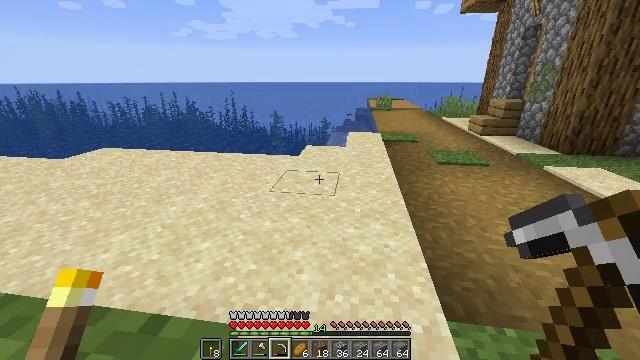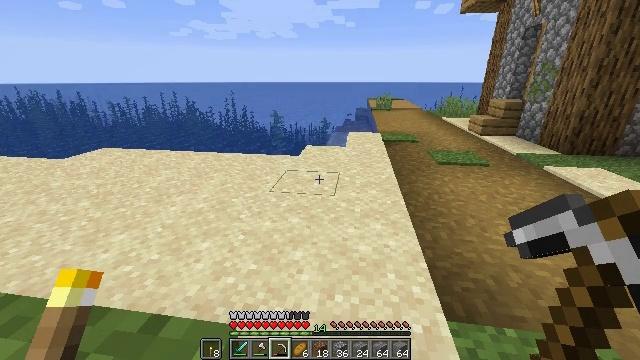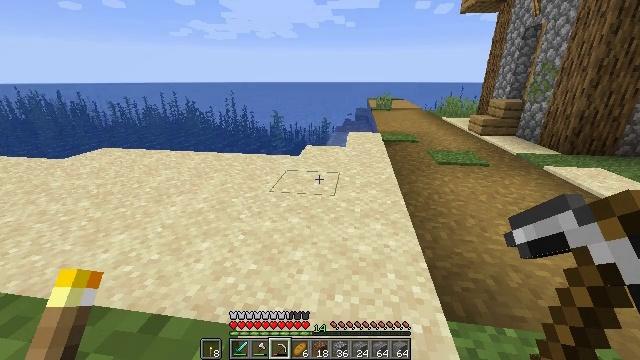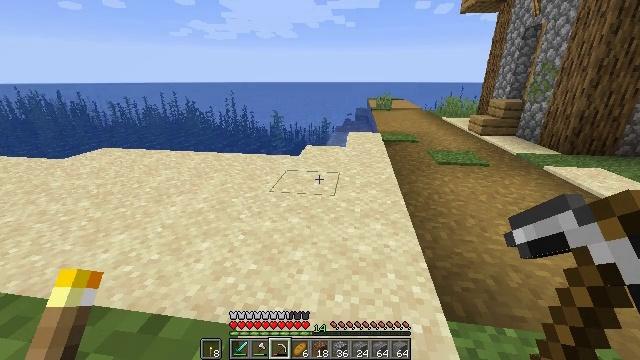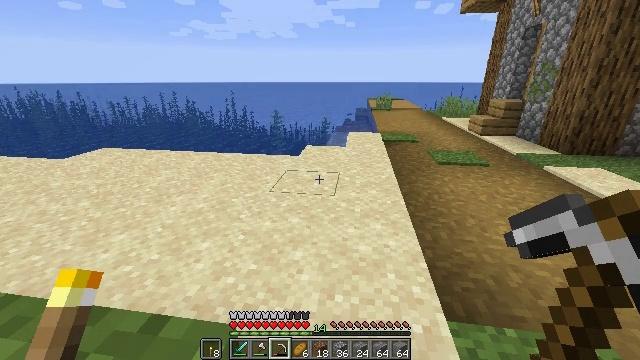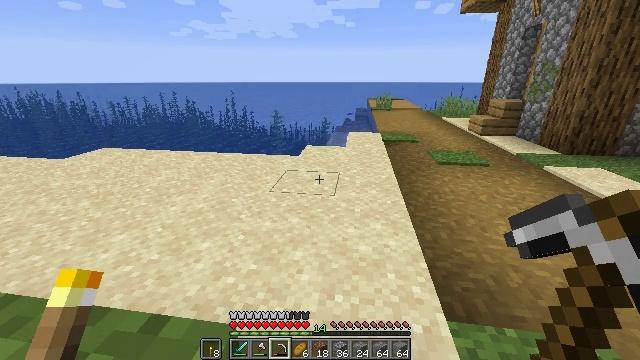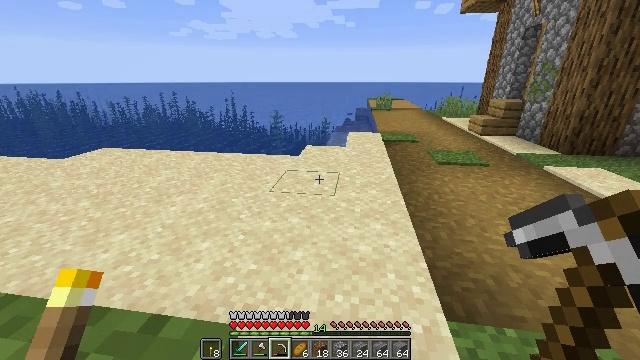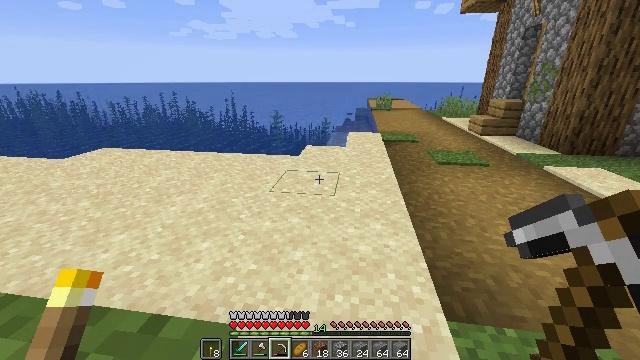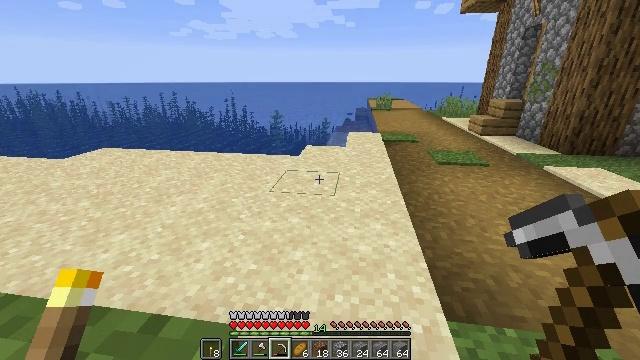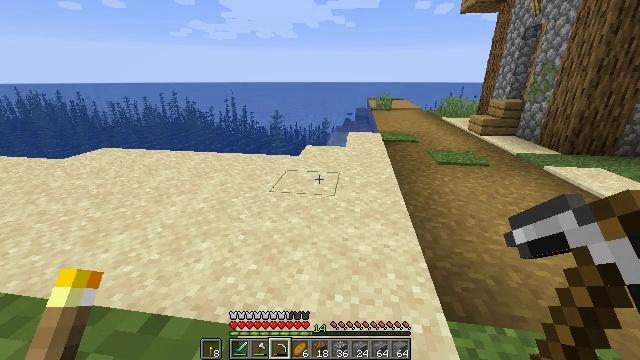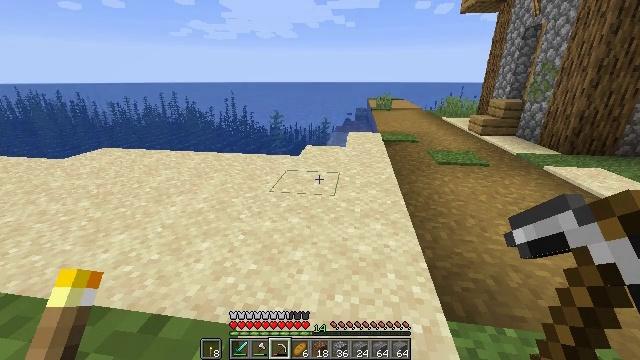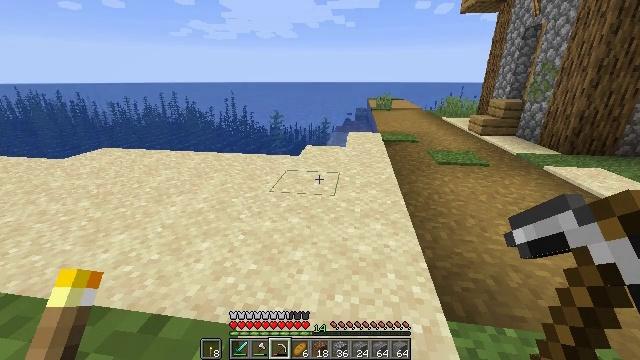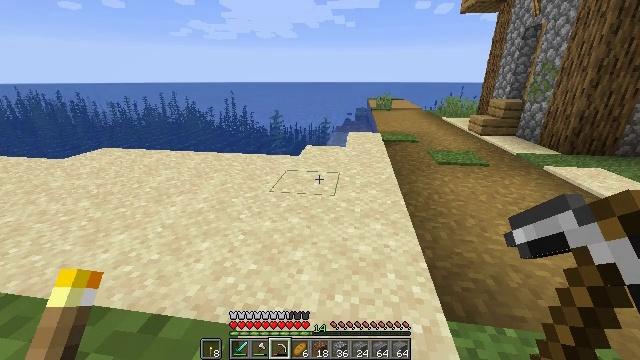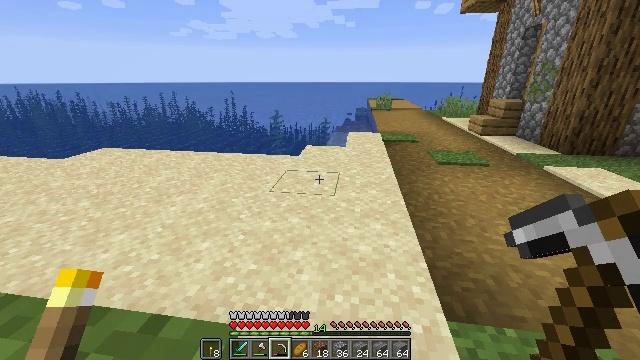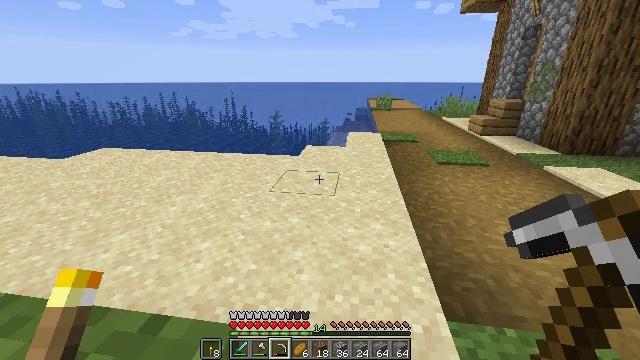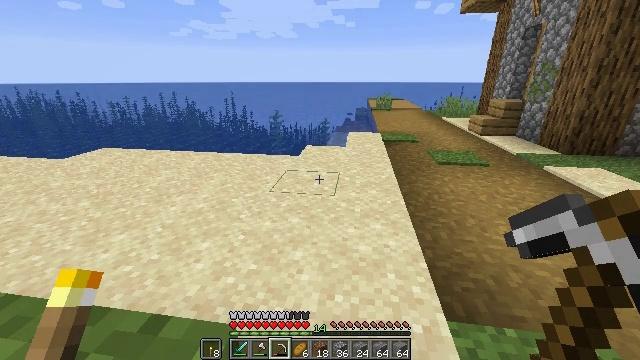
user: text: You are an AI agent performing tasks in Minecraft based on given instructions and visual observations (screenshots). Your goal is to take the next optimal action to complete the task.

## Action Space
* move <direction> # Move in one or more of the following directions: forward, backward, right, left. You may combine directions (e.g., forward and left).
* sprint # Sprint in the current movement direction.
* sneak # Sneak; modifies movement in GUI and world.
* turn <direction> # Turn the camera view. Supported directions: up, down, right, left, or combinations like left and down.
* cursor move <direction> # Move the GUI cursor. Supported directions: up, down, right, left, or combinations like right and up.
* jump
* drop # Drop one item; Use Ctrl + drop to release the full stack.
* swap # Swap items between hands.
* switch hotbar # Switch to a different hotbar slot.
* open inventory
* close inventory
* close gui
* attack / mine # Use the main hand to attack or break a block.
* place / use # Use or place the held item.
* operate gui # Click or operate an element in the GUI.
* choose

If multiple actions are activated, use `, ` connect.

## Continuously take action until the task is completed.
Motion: motion action
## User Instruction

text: Attack the oak stairs to recycle them.
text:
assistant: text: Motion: no_op
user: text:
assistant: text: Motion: no_op
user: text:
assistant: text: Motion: no_op
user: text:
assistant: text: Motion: no_op
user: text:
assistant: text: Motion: no_op
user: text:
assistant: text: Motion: no_op
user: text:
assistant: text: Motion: no_op
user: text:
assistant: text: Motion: no_op
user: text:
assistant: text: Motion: no_op
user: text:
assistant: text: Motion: no_op
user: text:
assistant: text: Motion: no_op
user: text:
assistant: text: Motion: no_op
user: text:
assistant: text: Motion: no_op
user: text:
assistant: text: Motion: no_op
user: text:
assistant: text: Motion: no_op
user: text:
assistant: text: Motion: no_op
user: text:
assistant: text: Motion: no_op
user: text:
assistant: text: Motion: no_op
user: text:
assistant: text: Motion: no_op
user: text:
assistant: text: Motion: no_op
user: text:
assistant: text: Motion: no_op
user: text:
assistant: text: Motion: no_op
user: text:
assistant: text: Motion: no_op
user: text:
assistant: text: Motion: no_op
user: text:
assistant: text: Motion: no_op
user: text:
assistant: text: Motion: no_op
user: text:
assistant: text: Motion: no_op
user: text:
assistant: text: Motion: no_op
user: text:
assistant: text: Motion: no_op
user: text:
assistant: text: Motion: no_op